Question: I do have a simple box designed in HTML and CSS. If you want to see it, just <URL>.
Now I want to design a bar at the right side of the box, overlaying ~10-20px of the right side/image.
It should be a bit transparent, slighty different-colored and so on. Nothing hard.
But I also wish that this bar has a little image or text (e.g. "floating text", 90deg flipped), that follows the user when he scrolls up and down. BUT not further than the maximum top or bottom line of the box.
Do clearify it, I just used my ultimate paint skills to paint what I'm looking for:

The orange area would be the area where my box may float. No more than this, not less than this. The red thingy should be the box.
---
As jsfiddle.net can only be linked with providing code, I'll do this:
HTML:
'''
<section class="mbox">
<h2>Business PC</h2>
<div class="mbox_content">
<h3>Lorem ipsum dolor sit amet, consetetur sadipscing elitr!
<span>sed diam nonumy eirmod tempor invidunt ut labore et dolore magna aliquyam</span>
</h3>
<p>Erat, sed diam voluptua. At vero eos et accusam et justo duo dolores et ea rebum. Stet clita kasd gubergren, no sea takimata sanctus est Lorem ipsum dolor sit amet.</p>
</div>
<hr>
<img src="http://www.club-3d.com/tl_files/club3d/uploads/en/content/Accesories/CAC-1052/cac-1052_use_01.png" alt="Testbild">
</section>
'''
CSS:
'''
@import url(http://fonts.googleapis.com/css?family=Open+Sans);
body, html {
height:100%;
padding:0;
margin:0;
background:#5cafff;
font-family:'Open Sans', sans-serif;
}
.mbox {
z-index: 1;
margin: 2em;
position:relative;
background: #ff1a00;
background: linear-gradient(to right, #ffffff 33%, #ff1a00 100%);
border: 1px solid #fff;
height:600px;
clear:both;
}
.mbox * {
padding:0;
margin:0;
}
.mbox_content {
z-index: 2;
float:left;
padding: 20px;
background: #ffffff;
width:60%;
height:560px;
overflow: hidden;
overflow-y: hidden;
}
.mbox img {
z-index:-1;
position:absolute;
right:0;
max-height:200px;
}
.mbox hr {
z-index: 2;
float:left;
width: 0;
height: 0;
border-style: solid;
margin-top: 30px;
border-width: 15px 0 15px 20px;
border-color: transparent transparent transparent #ffffff;
}
.mbox h2 {
text-transform: uppercase;
font-weight:normal;
font-size:1em;
top:-0.7em;
left: 0.5em;
position:absolute;
color:#fff;
background:#ff1a00;
padding:0 1em;
border:1px solid #fff;
border-radius:1em;
}
.mbox_content h3 {
font-size:1.4em;
color:#666;
border-left:2px solid #ccc;
padding-left: 1em;
margin-bottom:0.5em;
}
.mbox_content h3 span {
margin-top:0.5em;
display:block;
font-size:0.7em;
text-transform: uppercase;
font-weight:normal;
}
'''
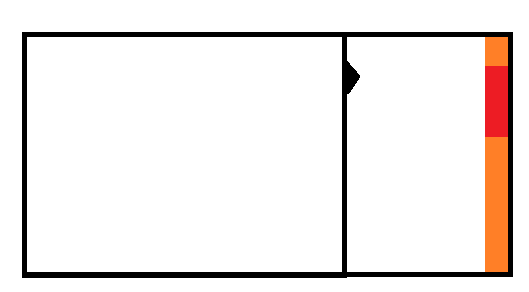
Answer: <URL>
I tryed to do as mutch as possible in css and html but the scrolling part does need some javascript.
The only thing i did not do is make the bar stop at the end of the container. This would recquire even more javascript.
So what i did was make a extra div. positioned it 'position:absolute' and 'right:0' so it would allways be on the outer most right of the container.
Added a 'overflow:hidden' so our close button would not go over its container.
Added a container '<div class="rotate">' for the rotating of the text.
added the text close.
Added some javascript that addes the current scroll amout to the close button.
'''
var i = document.querySelector(".stickbar .close");
var doc = document.documentElement;
window.onscroll = function () {
var top = (window.pageYOffset || doc.scrollTop) - (doc.clientTop || 0);
i.style.right = (20 + top) + "px";
}
'''
'''
@import url(http://fonts.googleapis.com/css?family=Open+Sans);
body, html {
height: 500vh;
padding:0;
margin:0;
background:#5cafff;
font-family:'Open Sans', sans-serif;
}
.mbox {
z-index: 1;
margin: 2em;
position:relative;
background: #ff1a00;
background: linear-gradient(to right, #ffffff 33%, #ff1a00 100%);
border: 1px solid #fff;
height:600px;
clear:both;
}
.mbox * {
padding:0;
margin:0;
}
.mbox_content {
z-index: 2;
float:left;
padding: 20px;
background: #ffffff;
width:60%;
height:560px;
overflow: hidden;
overflow-y: hidden;
}
.mbox img {
z-index:-1;
position:absolute;
right:0;
max-height:200px;
}
.mbox hr {
z-index: 2;
float:left;
width: 0;
height: 0;
border-style: solid;
margin-top: 30px;
border-width: 15px 0 15px 20px;
border-color: transparent transparent transparent #ffffff;
}
.mbox h2 {
text-transform: uppercase;
font-weight:normal;
font-size:1em;
top:-0.7em;
left: 0.5em;
position:absolute;
color:#fff;
background:#ff1a00;
padding:0 1em;
border:1px solid #fff;
border-radius:1em;
}
.mbox_content h3 {
font-size:1.4em;
color:#666;
border-left:2px solid #ccc;
padding-left: 1em;
margin-bottom:0.5em;
}
.mbox_content h3 span {
margin-top:0.5em;
display:block;
font-size:0.7em;
text-transform: uppercase;
font-weight:normal;
}
.stickbar {
position: absolute;
display: block;
width: 20px;
height: 600px;
right: 0;
top: 0;
background-color: Orange;
overflow: hidden;
}
.stickbar .rotate {
position: absolute;
right: 0;
-webkit-transform: rotate(-90deg);
-moz-transform: rotate(-90deg);
-ms-transform: rotate(-90deg);
-o-transform: rotate(-90deg);
transform: rotate(-90deg);
-webkit-transform-origin: 50% 50%;
-moz-transform-origin: 50% 50%;
-ms-transform-origin: 50% 50%;
-o-transform-origin: 50% 50%;
transform-origin: 50% 50%;
}
.stickbar .close {
position: relative;
display: block;
width: 50px;
right: 20px;
bottom: -0.7em;
background-color: white;
cursor: pointer;
}
'''
'''
<section class="mbox">
<h2>Business PC</h2>
<div class="mbox_content">
<h3>Lorem ipsum dolor sit amet, consetetur sadipscing elitr!
<span>sed diam nonumy eirmod tempor invidunt ut labore et dolore magna aliquyam</span>
</h3>
<p>Erat, sed diam voluptua. At vero eos et accusam et justo duo dolores et ea rebum. Stet clita kasd gubergren, no sea takimata sanctus est Lorem ipsum dolor sit amet.</p>
</div>
<hr/>
<img src="http://www.club-3d.com/tl_files/club3d/uploads/en/content/Accesories/CAC-1052/cac-1052_use_01.png" alt="Testbild" />
<div class="stickbar">
<div class="rotate"> <span class="close">Close</span>
</div>
</div>
</section>
'''